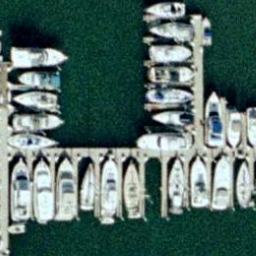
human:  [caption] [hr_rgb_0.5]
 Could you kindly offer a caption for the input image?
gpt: Lots of boats docked at the harbor .

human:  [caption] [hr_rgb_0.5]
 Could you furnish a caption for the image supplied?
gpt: Many boats docked neatly at the harbor and the water is deep blue .

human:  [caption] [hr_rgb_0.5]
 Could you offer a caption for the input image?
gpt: Many boats docked neatly at the harbor and just a few positions are free .

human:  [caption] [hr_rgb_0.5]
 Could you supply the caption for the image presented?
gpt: Lots of boats docked neatly at the harbor .

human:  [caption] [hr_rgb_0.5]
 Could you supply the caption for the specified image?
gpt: Lots of boats docked neatly at the harbor and just a few positions are free .